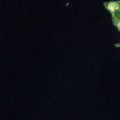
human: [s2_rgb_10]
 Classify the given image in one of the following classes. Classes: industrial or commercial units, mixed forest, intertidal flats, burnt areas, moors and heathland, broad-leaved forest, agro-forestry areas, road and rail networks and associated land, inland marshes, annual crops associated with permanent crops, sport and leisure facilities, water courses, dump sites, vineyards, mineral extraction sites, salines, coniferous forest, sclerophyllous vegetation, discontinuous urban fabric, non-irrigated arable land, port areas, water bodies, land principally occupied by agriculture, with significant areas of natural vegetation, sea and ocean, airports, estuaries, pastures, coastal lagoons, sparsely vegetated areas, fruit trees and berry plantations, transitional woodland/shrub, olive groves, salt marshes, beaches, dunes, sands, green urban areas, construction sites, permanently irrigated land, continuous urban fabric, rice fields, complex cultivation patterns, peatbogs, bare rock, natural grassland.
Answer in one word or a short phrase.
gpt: mixed forest, water bodies